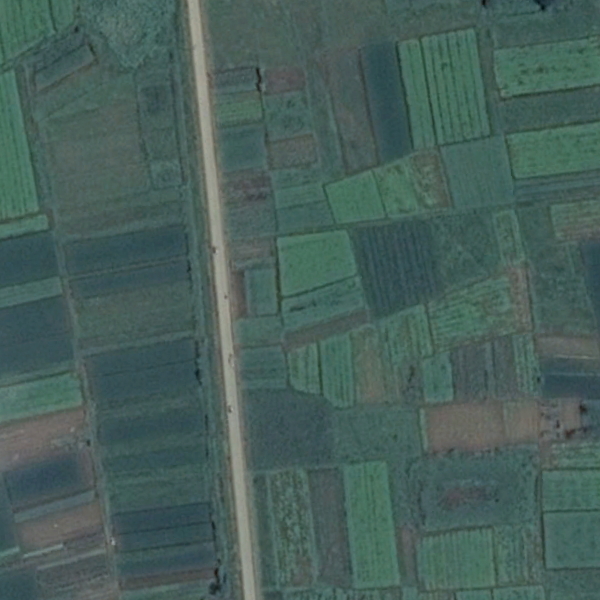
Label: Farmland